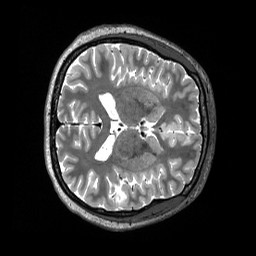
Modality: T2w
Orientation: axial
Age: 25
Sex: female
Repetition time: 3.2 s
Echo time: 0.563 s